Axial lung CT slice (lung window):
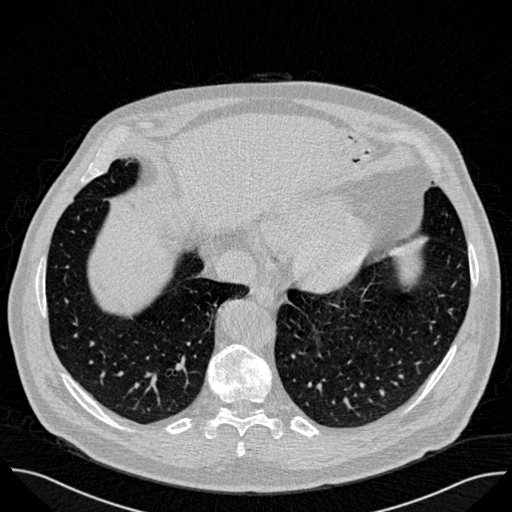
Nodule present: no